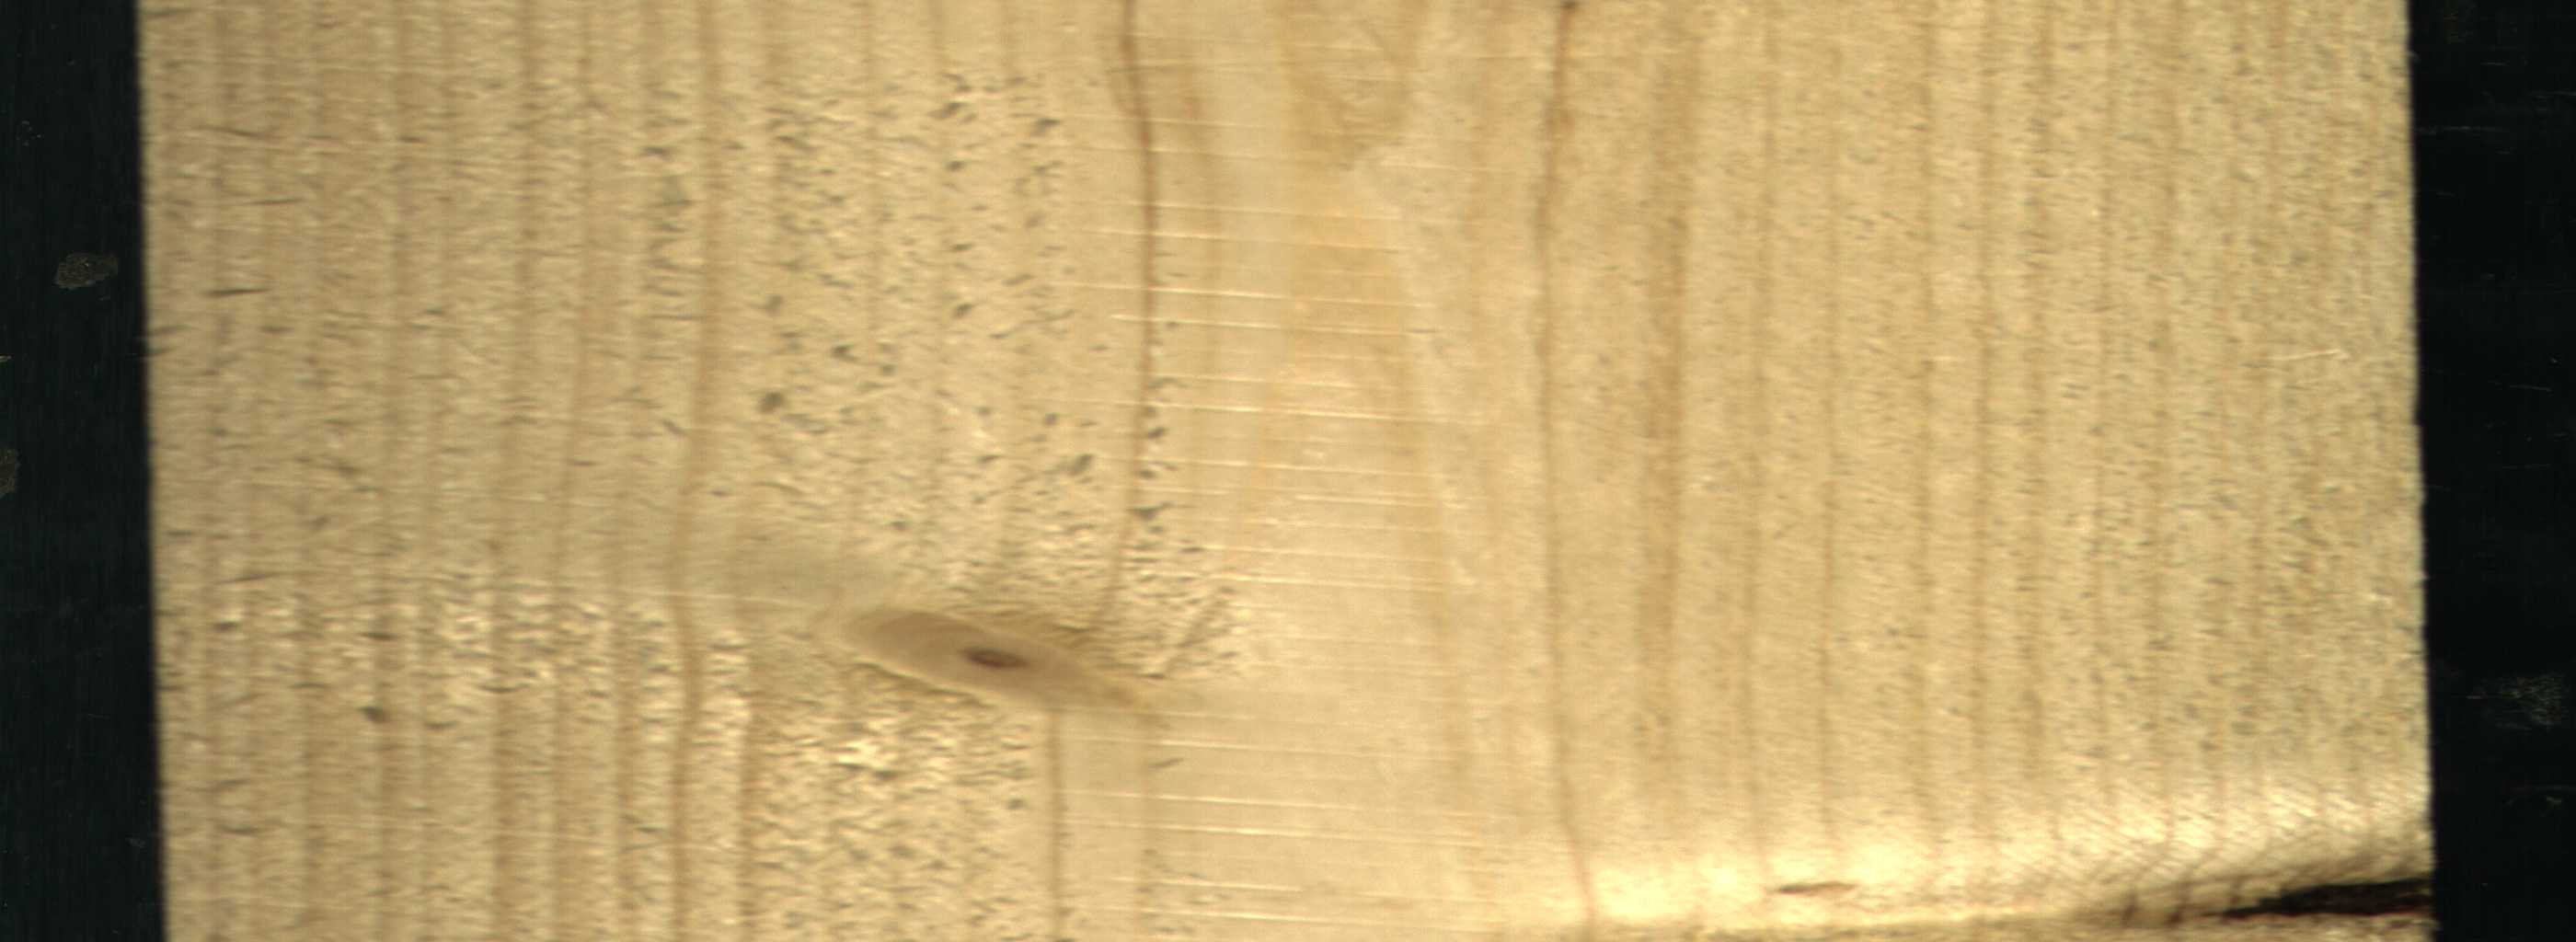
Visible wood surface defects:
Dead_Knot
Live_Knot